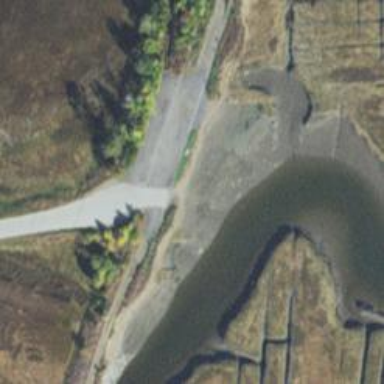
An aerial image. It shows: Slipway on leisure land.